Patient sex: M
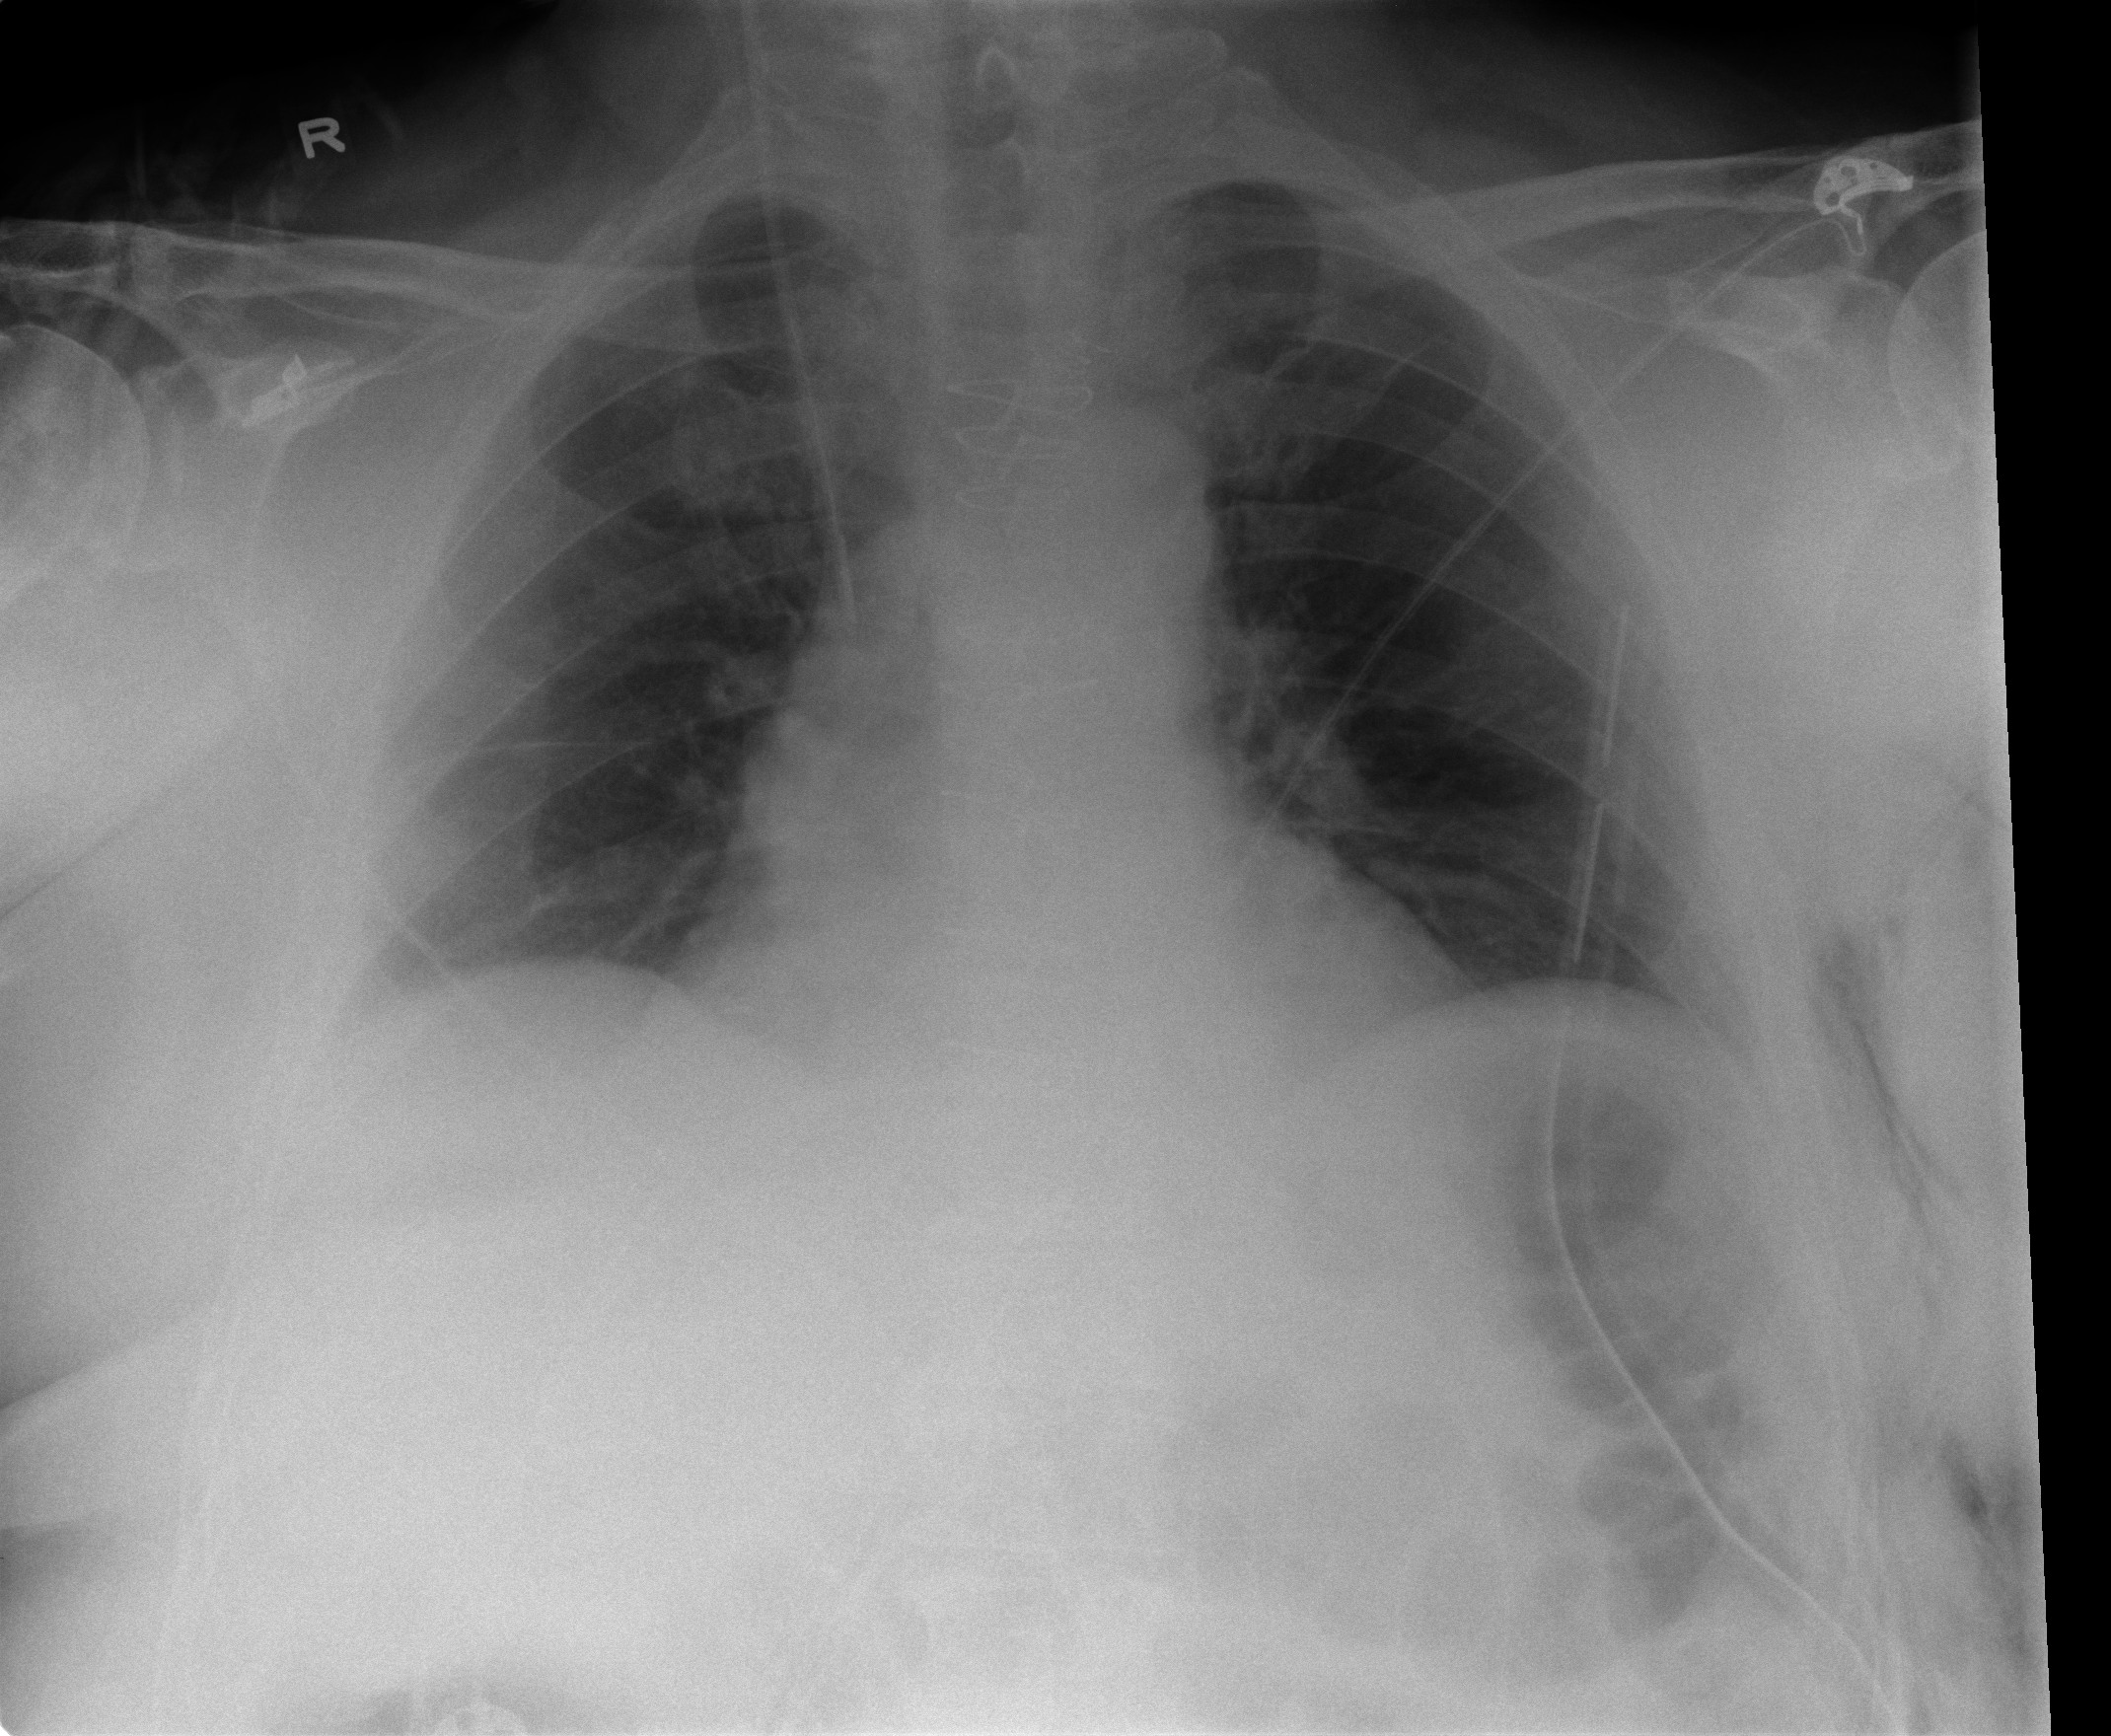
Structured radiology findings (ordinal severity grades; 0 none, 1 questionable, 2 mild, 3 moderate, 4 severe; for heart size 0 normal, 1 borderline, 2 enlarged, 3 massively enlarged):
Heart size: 0
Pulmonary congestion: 2
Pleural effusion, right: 0
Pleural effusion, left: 0
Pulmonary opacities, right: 0
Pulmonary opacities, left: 0
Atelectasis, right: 2
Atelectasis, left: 0